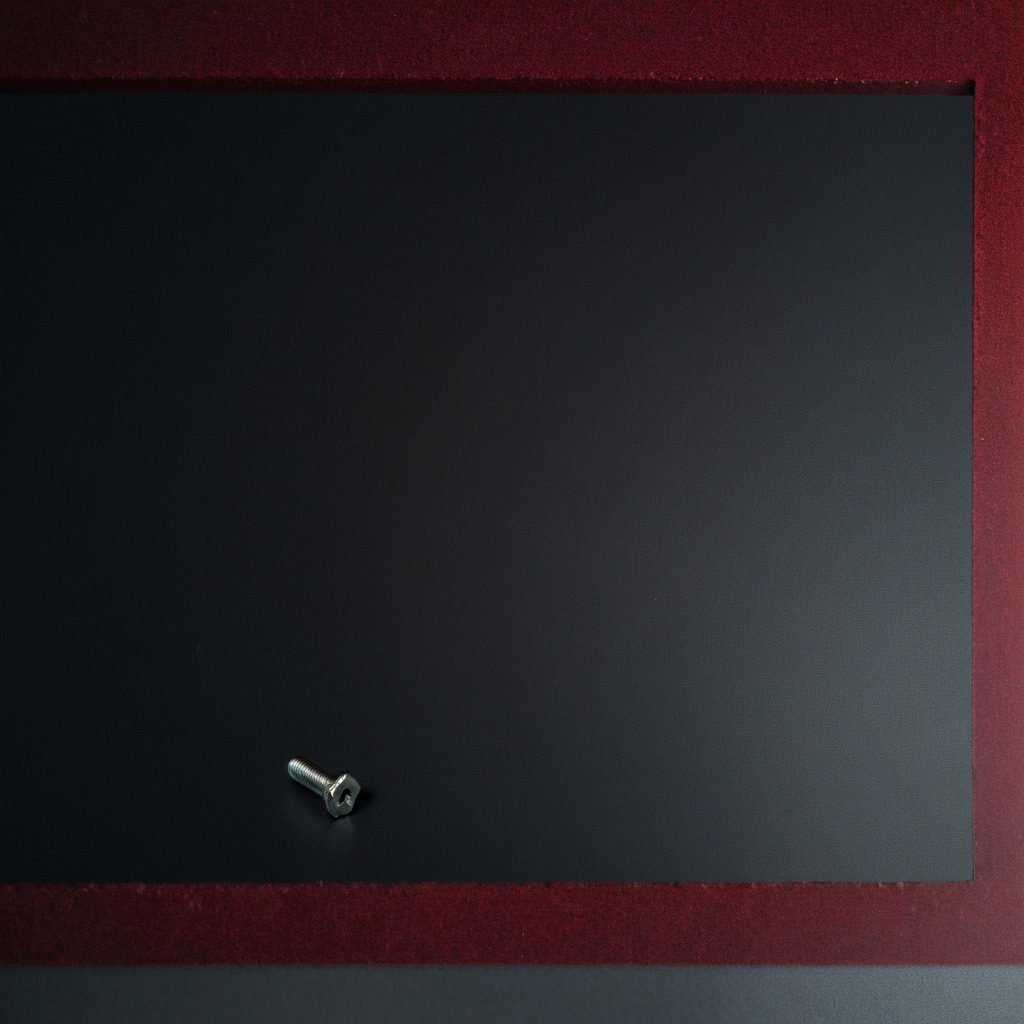
A metal screw is lying on the clean granite tabletop.